Aerial crown-view tile of a tropical tree (Barro Colorado Island, Panama), acquired 20250124:
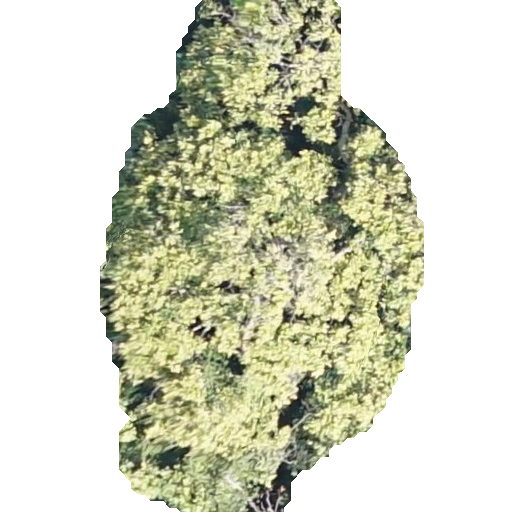
Species: Anacardium excelsum
GBIF accepted scientific name: Anacardium excelsum
Crown area: 189.025 m²